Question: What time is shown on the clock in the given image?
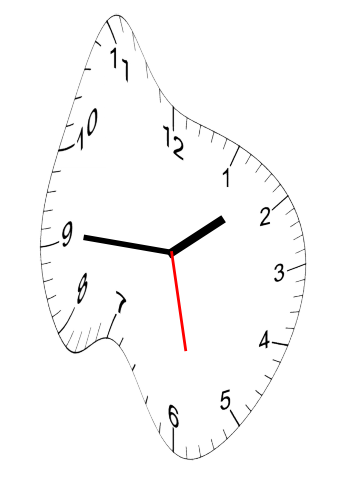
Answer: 01:45:28